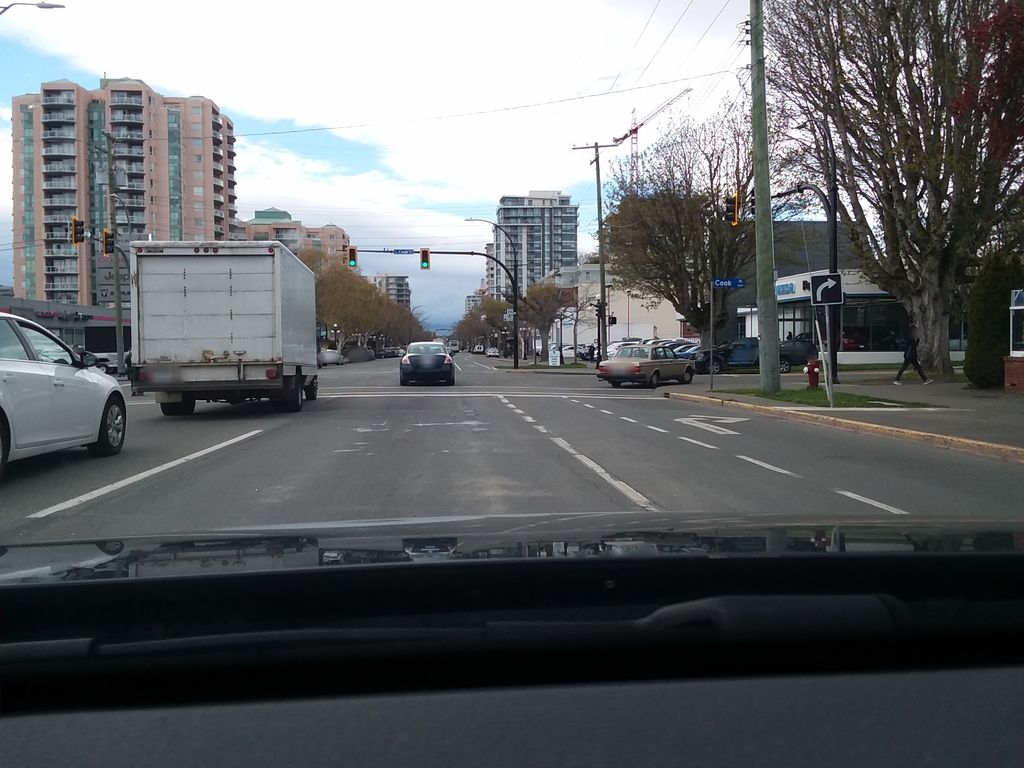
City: victoria